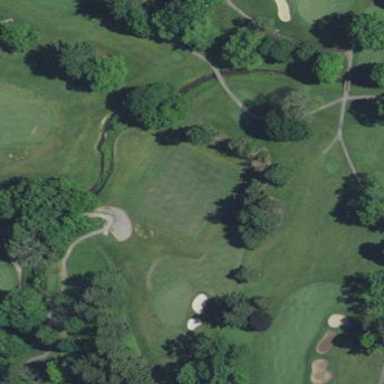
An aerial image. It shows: Grass area designated as golf tee.